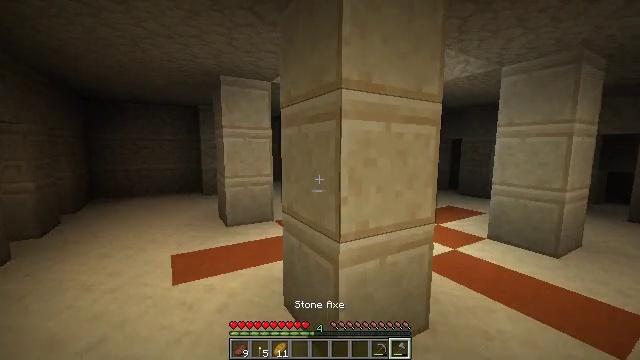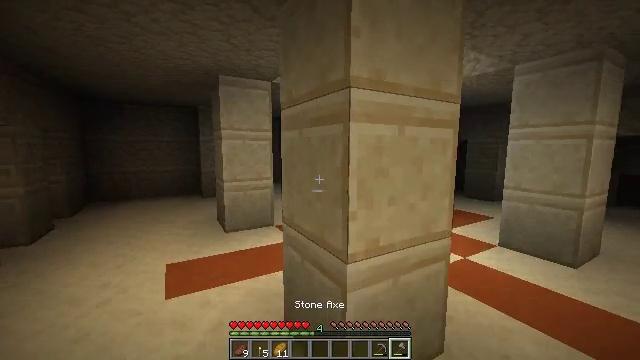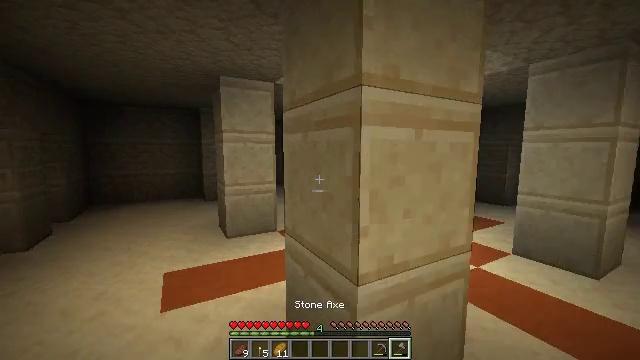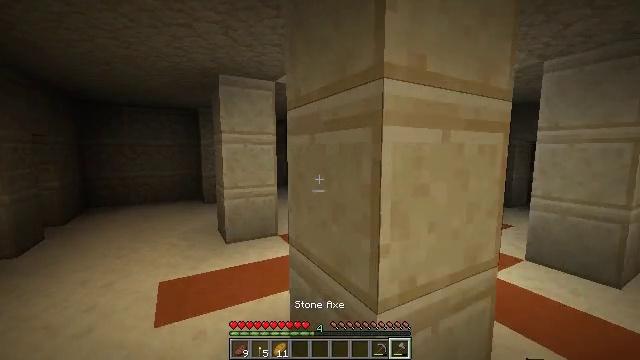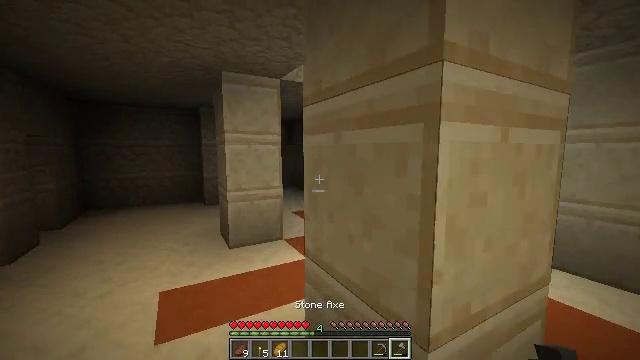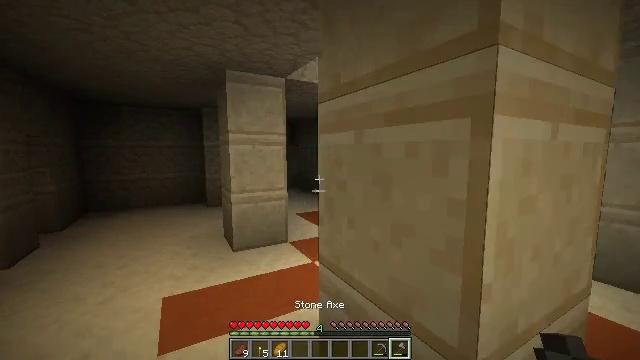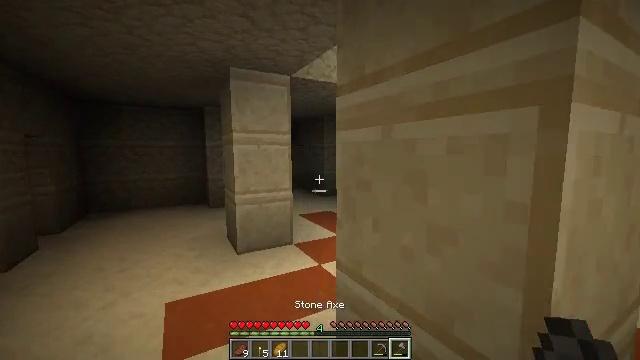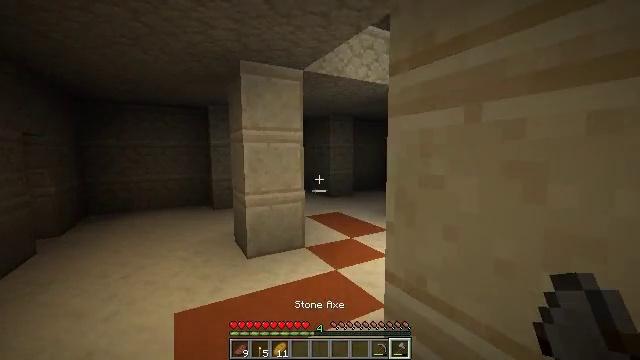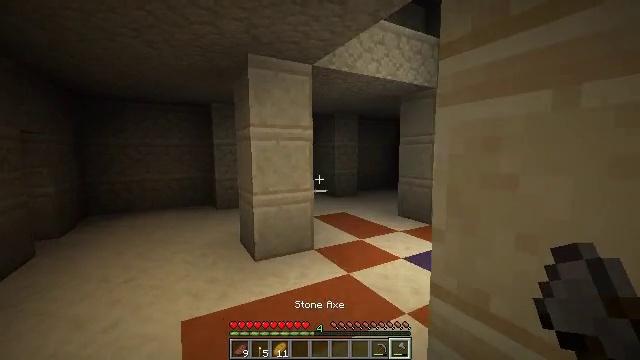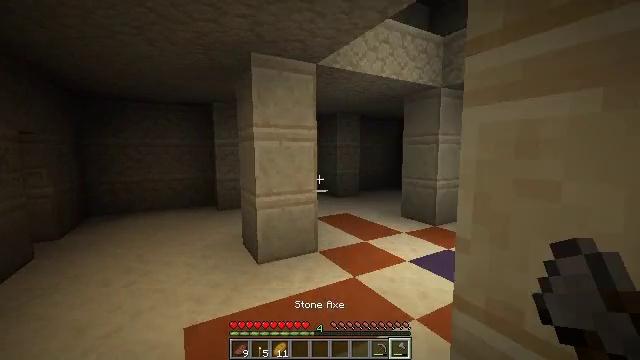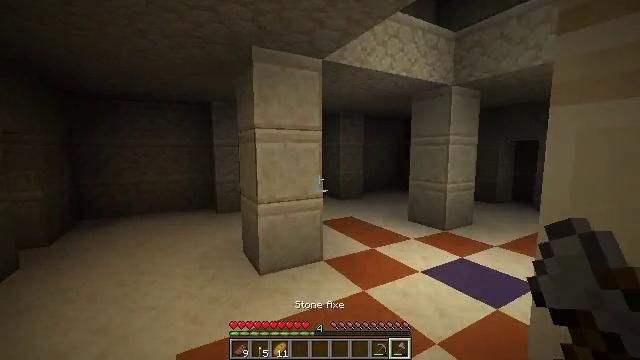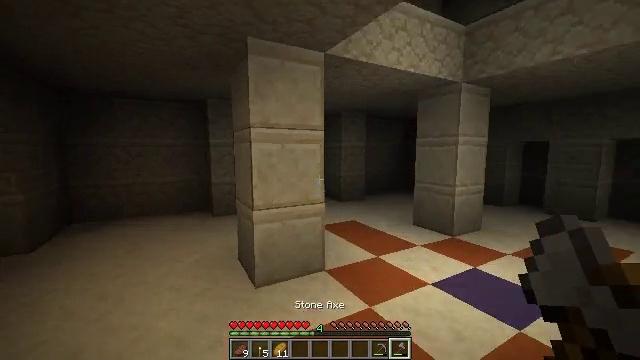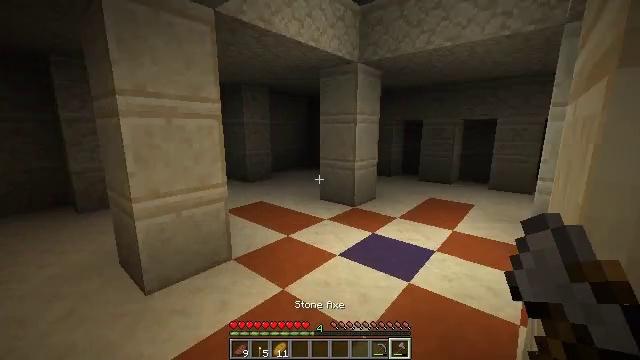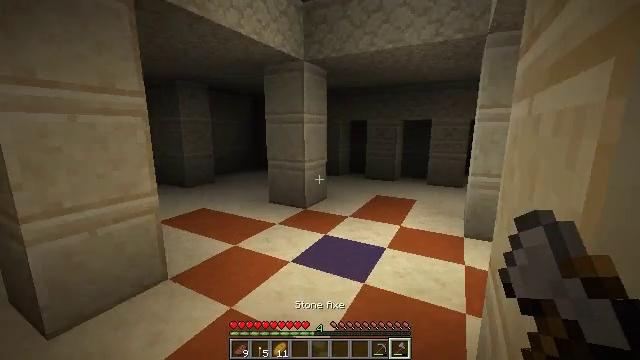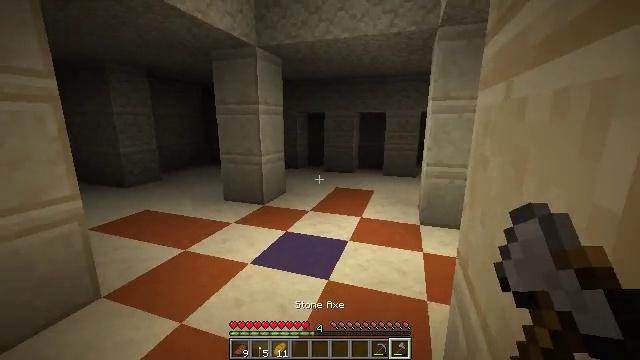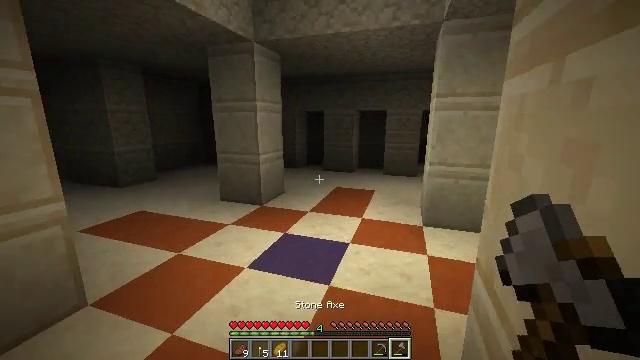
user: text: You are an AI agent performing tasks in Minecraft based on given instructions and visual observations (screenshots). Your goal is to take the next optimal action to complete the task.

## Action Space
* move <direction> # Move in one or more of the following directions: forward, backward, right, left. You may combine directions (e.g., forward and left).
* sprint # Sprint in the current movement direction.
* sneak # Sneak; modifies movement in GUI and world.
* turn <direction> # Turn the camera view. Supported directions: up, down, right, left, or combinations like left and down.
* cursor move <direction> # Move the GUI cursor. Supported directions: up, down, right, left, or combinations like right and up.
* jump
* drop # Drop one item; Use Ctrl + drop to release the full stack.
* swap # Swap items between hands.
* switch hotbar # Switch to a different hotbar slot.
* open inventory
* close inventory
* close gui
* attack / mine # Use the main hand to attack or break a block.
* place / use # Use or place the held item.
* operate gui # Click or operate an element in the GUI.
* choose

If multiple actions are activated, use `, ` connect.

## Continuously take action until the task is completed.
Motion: motion action
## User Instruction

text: Dig out the orange terracotta.
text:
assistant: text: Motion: move forward
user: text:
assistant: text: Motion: move forward
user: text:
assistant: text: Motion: move forward and move left
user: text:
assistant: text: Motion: move forward and move left
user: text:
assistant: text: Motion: move forward and move left
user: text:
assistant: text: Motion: move forward and move left
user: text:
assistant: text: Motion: move forward and move left
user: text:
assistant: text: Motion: move forward and move left
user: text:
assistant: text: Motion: move forward
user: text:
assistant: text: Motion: move forward
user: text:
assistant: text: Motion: move forward
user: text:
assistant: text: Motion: move forward, turn right and down
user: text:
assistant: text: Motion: move forward, turn right
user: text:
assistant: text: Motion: move forward, turn right and down
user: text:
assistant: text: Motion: move forward
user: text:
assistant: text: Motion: move forward
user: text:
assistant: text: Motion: move forward
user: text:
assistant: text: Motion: move forward
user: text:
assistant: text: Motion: move forward, turn down
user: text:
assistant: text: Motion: move forward, turn right and down
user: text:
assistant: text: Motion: move forward and move left, turn right and down
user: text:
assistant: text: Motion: move forward and move left, turn right and down
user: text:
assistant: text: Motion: move forward and move left, turn right
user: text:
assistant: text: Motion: no_op
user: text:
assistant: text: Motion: no_op
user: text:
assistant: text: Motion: move back and move right
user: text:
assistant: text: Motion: move back and move right
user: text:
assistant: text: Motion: move back and move right, turn right and down
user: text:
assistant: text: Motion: move back and move right, turn left and down
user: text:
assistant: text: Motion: move back and move right, turn left and down